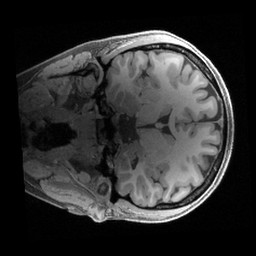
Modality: T1w
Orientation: coronal
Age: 34
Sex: female
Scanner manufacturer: siemens
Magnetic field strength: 3 T
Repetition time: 2.4 s
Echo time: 0.00241 s